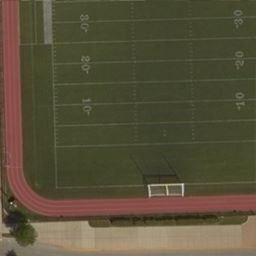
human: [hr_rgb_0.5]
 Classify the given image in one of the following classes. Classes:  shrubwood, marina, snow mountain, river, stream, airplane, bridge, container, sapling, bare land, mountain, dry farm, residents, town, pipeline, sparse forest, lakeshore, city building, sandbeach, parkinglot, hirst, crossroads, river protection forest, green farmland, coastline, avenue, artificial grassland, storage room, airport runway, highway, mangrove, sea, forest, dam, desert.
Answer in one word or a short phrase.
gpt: artificial grassland